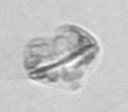
Label: Karenia